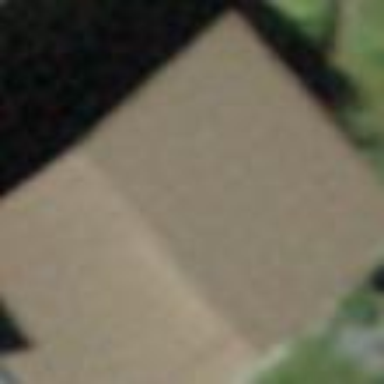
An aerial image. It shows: Barn.